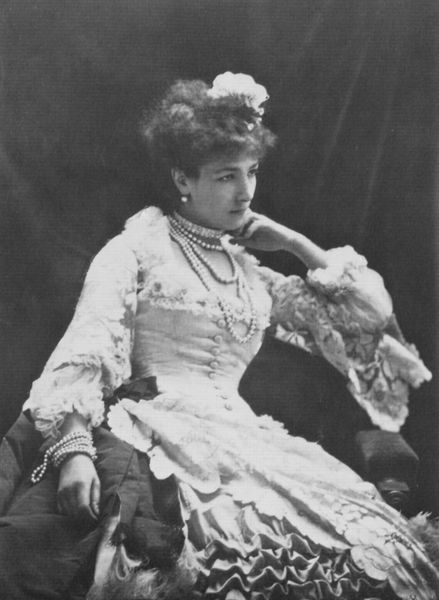
Titel: Sarah Bernhardt
Künstler: Atelier Nadar
Institution: unbekannt
Schlagwörter: dunkel, hand, schatten, umhang, weiß, sitzen, ausschnitt, blume, elegant, frankreich, frau, frisur, geste, grau, haar, hell, hintergrund, kleid, licht, mund, nase, ohr, ohrring, profil, schmuck, schwarz, stuhl, blick, blüte, dame, hochformat, mode, rock, jung, arm, arme, augen, falten, gesicht, haarschmuck, samt, spitze, ärmel, bildnis, hände, portrait, porträt, rückenlehne, vorhang, haare, pose, sessel, sitzend, ohrringe, spitzen, schleifen, dekolletee, dekollte, dekoltee, knopf, locken, perlen, schön, vornehm, adelige, taille, seitlich, armlehne, lehne, sitz, haltung, mieder, kette, weis, kissen, ernst, stuhllehne, mimik, faltenwurf, junge frau, nachdenklich, rüsche, rüschen, denkerpose, knöpfe, perlenkette, dekolleté, halskette, raffung, foto, fotografie, photographie, lehnstuhl, schwarzweiss, blanc, noir, ketten, leinwand, künstlerin, photo, reihen, abwesend, armband, armbänder, armreif, halbprofil, versonnen, knopfreihe, assis, jupe, korsett, dekolltee, plissee, gerafft, femme, ohringe, fotographie, cheveux, fleur, main, sitzporträt, lady, korsage, robe, raffungen, sessellehne, bijou, collier, perle, corsage, schnürung, camille, daguerrotypie, weisses kleid, noir et blanc, plisse, madame, aristokratin, claudel, collier de perles, corset, la traviata, perlenarmband, perles, violetta, perlenketten, armkette, 19. jahrhundert, belle, 19. jh., schwartweiss, helskette, perlenkete, chaine, mademoiselle, assit